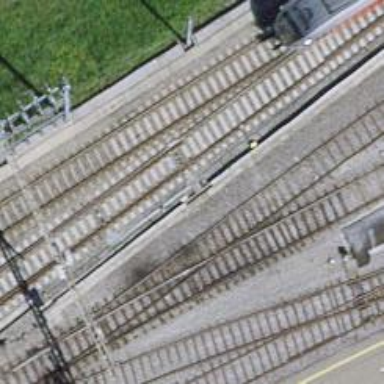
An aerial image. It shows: Railway switch.